Question: I would like my program to read sub-folders from folder in my solution, but i don't know how to read folder names. I can only find, how to read file names and this is not hard to get to work, but with folders, this doesn't seem to work the same way.
Basically I want to load from "Paevik" (2) sub-folders.

E: I forgot to mention, that I want that list into my comboBox
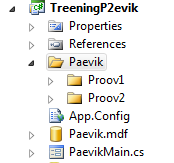
Answer: There is 'System.IO.Directory.EnumerateDirectories(string Path)'-method. It returns a collections with directories. Example:
'''
using System;
using System.Collections.Generic;
using System.IO;
using System.Linq;
class Program
{
private static void Main(string[] args)
{
try
{
string dirPath = @"\archivesEUR9
eports";
List<string> dirs = new List<string>(Directory.EnumerateDirectories(dirPath));
foreach (var dir in dirs)
{
Console.WriteLine("{0}", dir.Substring(dir.LastIndexOf("\") + 1));
}
Console.WriteLine("{0} directories found.", dirs.Count);
}
catch (UnauthorizedAccessException UAEx)
{
Console.WriteLine(UAEx.Message);
}
catch (PathTooLongException PathEx)
{
Console.WriteLine(PathEx.Message);
}
}
}
'''
See <URL>.